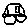
Label: car